Как показано на рисунке (a), на кремниевую подложку с помощью специальной технологии нанесена тонкая плёнка нитрида галлия постоянной толщины.  Когда поверхность нитрида галлия облучается равномерно нормально падающим светом в диапазоне длин волн $450\sim1200~\text{нм}$, наблюдается, что спектр отражённого света имеет максимумы лишь при двух значениях длины волны, одно из которых $600~\text{нм}$. Дисперсионное соотношение (соотношение между показателем преломления и длиной волны падающего света в вакууме) имеет вид: $$n^2=2.26^2+\frac{330.1^2}{(\lambda - 265.7)^2}.$$ Показатель преломления кремния изменяется в пределах $3.49\sim5.49$ в зависимости от длины волны.
Рассматривая только отражения от поверхности нитрида галлия и от границы раздела его с кремниевой подложкой, найдите толщину $d$ плёнки и длину волны $\lambda$ света в вакууме, соответствующую второму максимуму спектра. Спектрально-селективное покрытие наносится равномерно на левую и правую половины подложки, как показано на рисунке (b). Известно, что для определённой длины волны света левая половина покрытия полностью поглощает его, а правая полностью отражает. Пусть теперь образец подвешен вертикально с помощью двух лёгких тонких нитей длины $a$. Длина образца равна $a$, а ширина $b$. Он может свободно вращаться вокруг неподвижной вертикальной оси $OO'$, проходящей по его центру, а также перемещаться вверх–вниз, как показано на рисунке (c). В начальный момент времени образец находится в состоянии покоя, и его поверхность облучается лазером необходимой длины волны. При неизменном направлении лазера образец вращается вокруг оси $OO'$ до стабилизации. Считайте, что поверхность образца всё время облучается лазером, действием излучения на боковую поверхность образца пренебрегите. Предположим, что толщина кремниевой подложки равна $d'$, а её плотность равна $\rho'$. Толщина плёнки нитрида галлия равна $d$, его плотность равна $\rho$. Массу покрытия считайте пренебрежимо малой. Диэлектрическая проницаемость вакуума равна $\varepsilon_0$, ускорение свободного падения равно $g$.
Найдите эффективную напряжённость $E$ электрического поля лазера, если в результате стабилизации образец провернулся на угол $\alpha$.   Пусть $E = 5.00\cdot10^4~\frac{\text{В}}{\text{м}}$, $d'=3.00\cdot10^{-4}~\text{м}$, $\rho'=2.33\cdot10^3~\frac{\text{кг}}{\text{м}^3}$, $\rho=6.10\cdot10^3~\frac{\text{кг}}{\text{м}^3}$, $\varepsilon_0=8.85\cdot10^{-12}~\frac{\text{Ф}}{\text{м}}$, $g=9.80~\frac{\text{м}}{\text{с}^2}$.
Найдите значение угла $\alpha$.
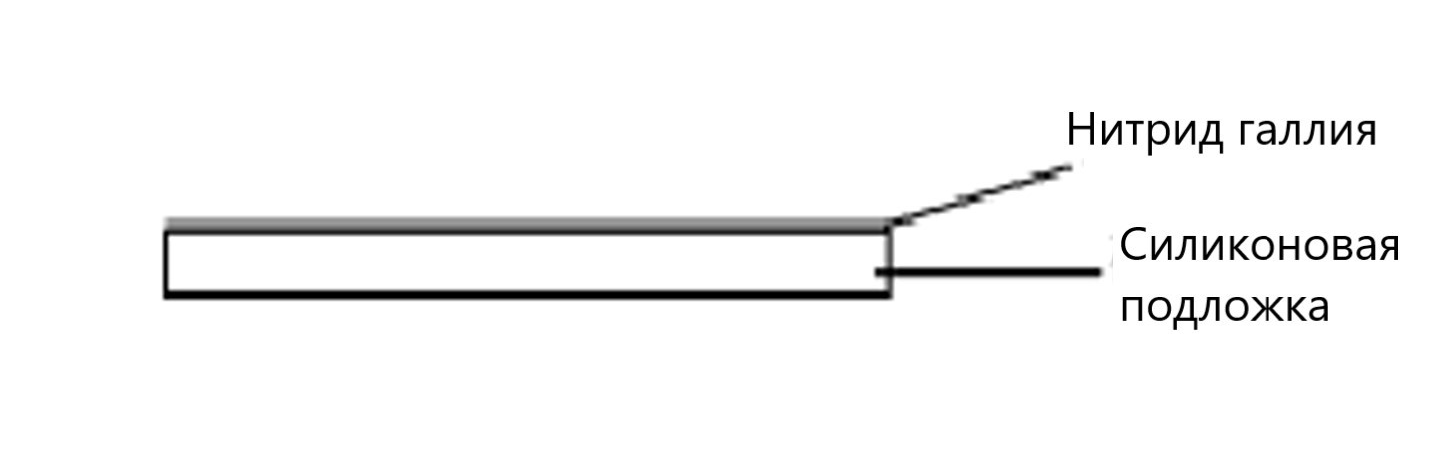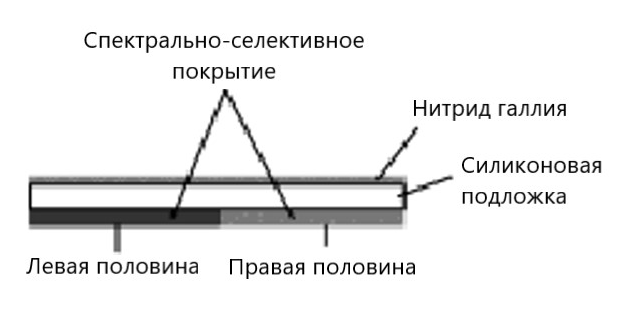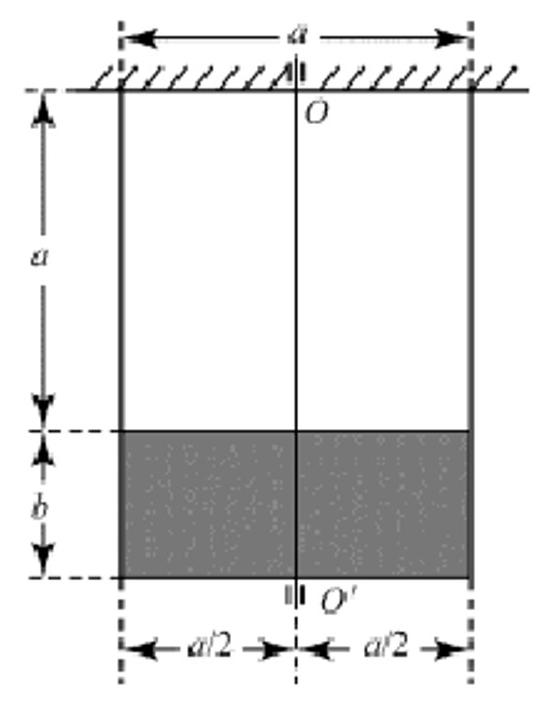
Рассматривая только отражения от поверхности нитрида галлия и от границы раздела его с кремниевой подложкой, найдите толщину $d$ плёнки и длину волны $\lambda$ света в вакууме, соответствующую второму максимуму спектра.
Ответ: \[d=256~\text{нм},\ \lambda=1168~\text{нм}.\]

Найдите эффективную напряжённость $E$ электрического поля лазера, если в результате стабилизации образец провернулся на угол $\alpha$.
Ответ: \[E=2\left[\frac{\left(\rho'd'+\rho d\right)g}{\varepsilon_0}\frac{\sin{\frac{\alpha}{2}}}{\cos^2{\alpha}}\right]^{1/2}.\]

Найдите значение угла $\alpha$.
Ответ: \[\alpha=1.62\cdot10^{-3}~\text{рад}.\]
Темы:
T, Излучение, Китайские, Квантовая физика